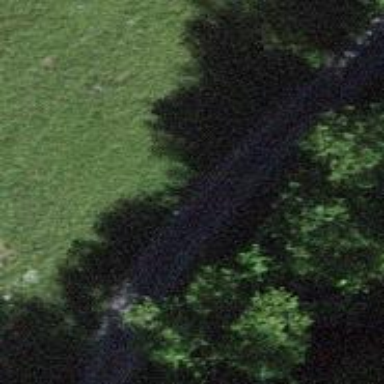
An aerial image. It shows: Asphalt track with grade 1 tracktype.